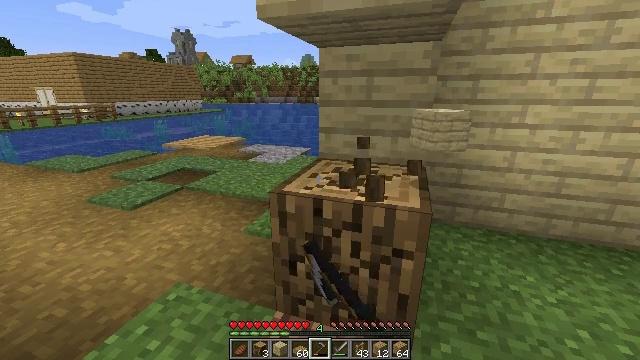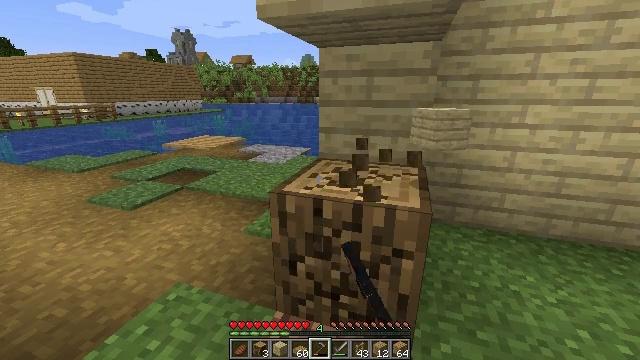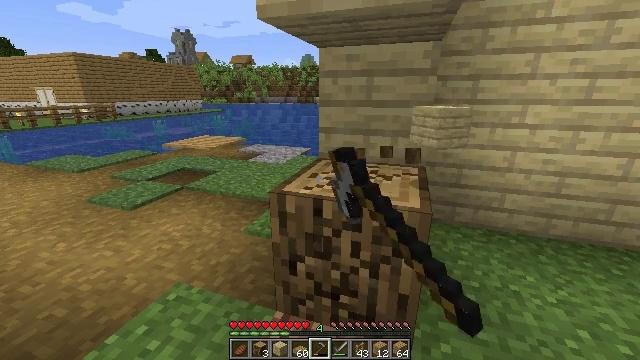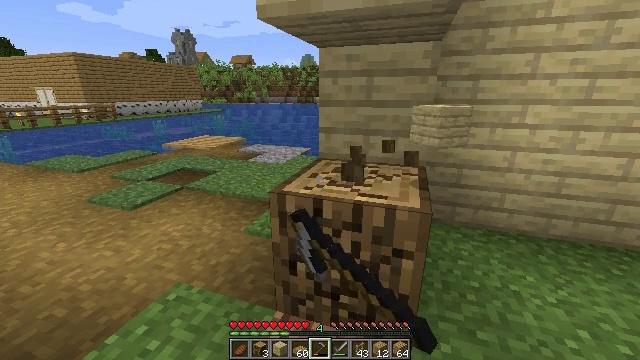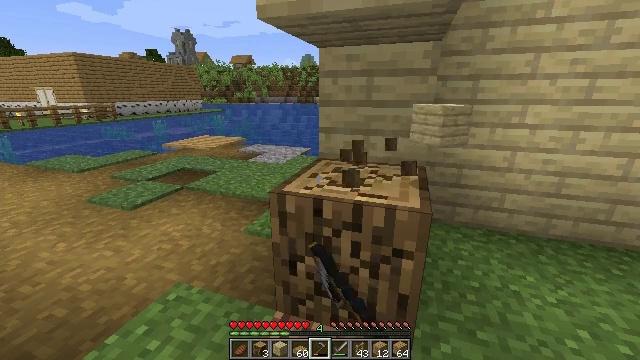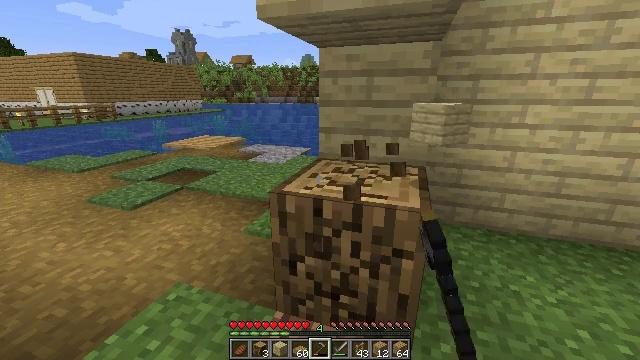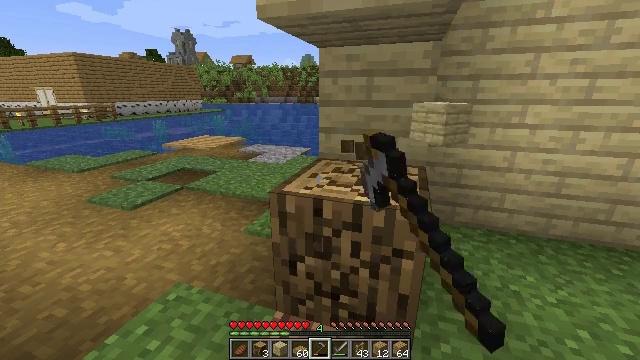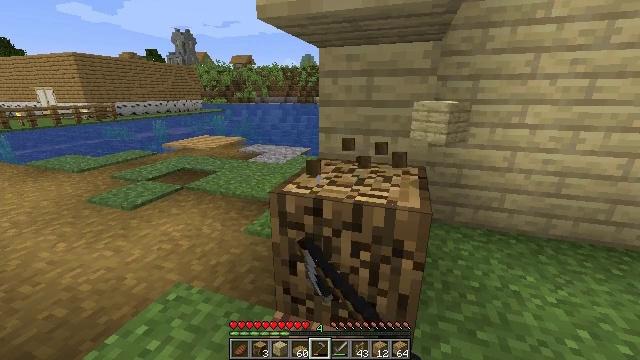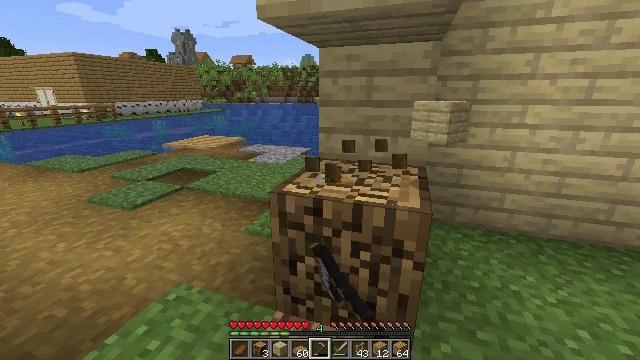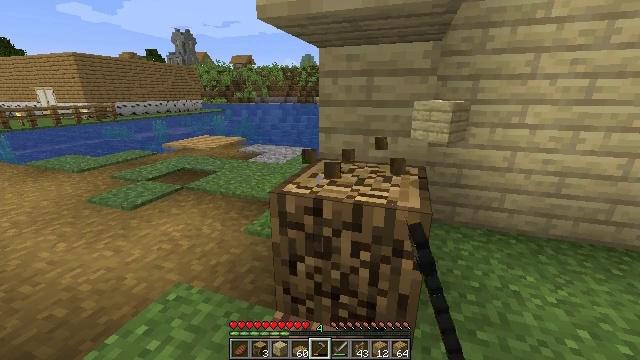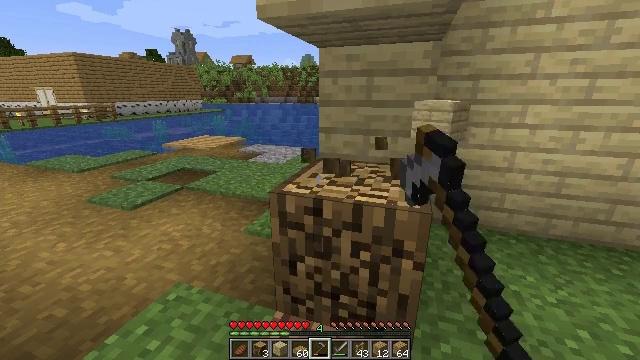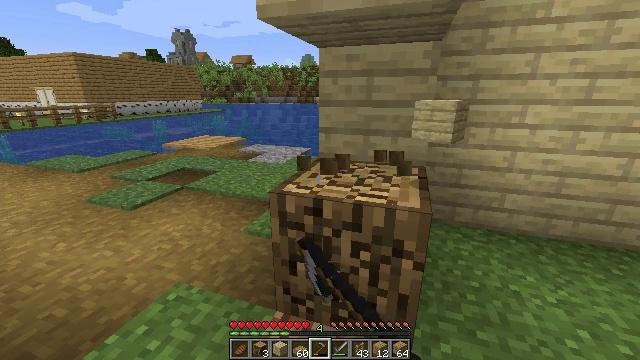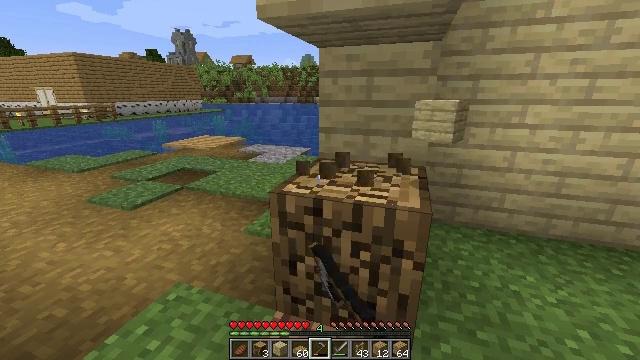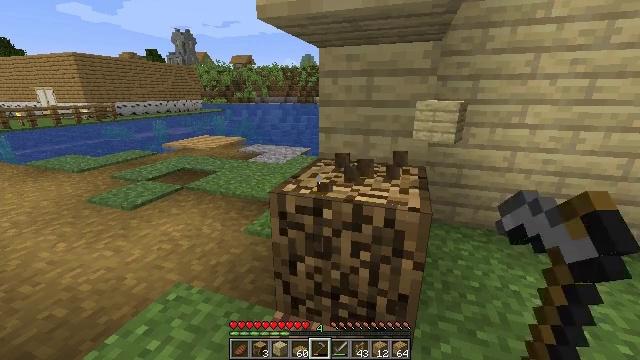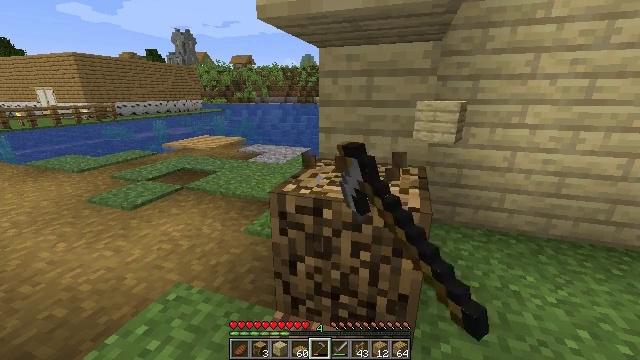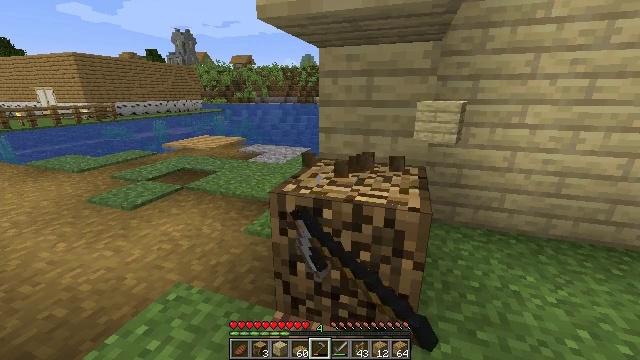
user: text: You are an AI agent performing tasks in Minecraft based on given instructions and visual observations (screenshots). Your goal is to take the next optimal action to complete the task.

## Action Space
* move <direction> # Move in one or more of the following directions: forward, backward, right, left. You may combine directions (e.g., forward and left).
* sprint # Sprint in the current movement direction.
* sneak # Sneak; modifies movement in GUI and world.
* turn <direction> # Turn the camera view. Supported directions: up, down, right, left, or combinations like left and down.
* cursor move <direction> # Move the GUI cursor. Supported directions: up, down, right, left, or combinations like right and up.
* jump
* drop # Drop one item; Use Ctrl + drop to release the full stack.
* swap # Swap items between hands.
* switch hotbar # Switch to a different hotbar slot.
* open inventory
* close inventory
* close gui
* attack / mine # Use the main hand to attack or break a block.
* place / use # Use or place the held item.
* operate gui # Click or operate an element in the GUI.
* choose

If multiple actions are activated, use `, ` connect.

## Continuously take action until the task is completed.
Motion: motion action
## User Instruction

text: Chop down the oak log.
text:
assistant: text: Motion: attack / mine
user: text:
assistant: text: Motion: attack / mine
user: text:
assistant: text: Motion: attack / mine
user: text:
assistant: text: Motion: attack / mine
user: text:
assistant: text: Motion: attack / mine
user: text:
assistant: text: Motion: attack / mine
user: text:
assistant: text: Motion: attack / mine
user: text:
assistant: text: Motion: attack / mine
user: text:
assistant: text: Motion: attack / mine
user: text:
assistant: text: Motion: attack / mine
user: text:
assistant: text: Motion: attack / mine
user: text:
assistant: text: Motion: attack / mine
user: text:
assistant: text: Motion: attack / mine
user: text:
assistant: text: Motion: attack / mine
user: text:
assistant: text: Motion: attack / mine
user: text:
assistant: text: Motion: attack / mine
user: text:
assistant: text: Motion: attack / mine
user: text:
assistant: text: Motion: attack / mine
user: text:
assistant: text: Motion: attack / mine
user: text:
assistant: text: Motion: attack / mine
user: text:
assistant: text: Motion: attack / mine
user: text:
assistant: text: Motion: attack / mine
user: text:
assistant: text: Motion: attack / mine
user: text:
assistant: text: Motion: attack / mine